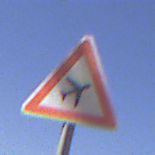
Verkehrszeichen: FlugbetriebLinks
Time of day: Midday
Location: Outdoor (Nature)
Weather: Clear
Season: NotSpecified
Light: Natural